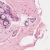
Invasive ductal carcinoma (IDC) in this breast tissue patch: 0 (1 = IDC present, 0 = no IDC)